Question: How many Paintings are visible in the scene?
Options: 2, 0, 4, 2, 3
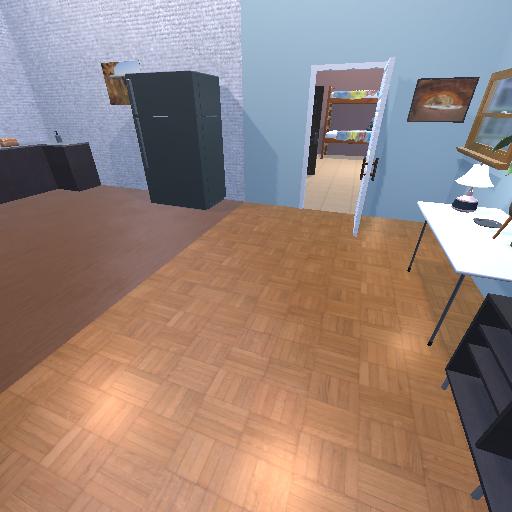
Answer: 2